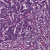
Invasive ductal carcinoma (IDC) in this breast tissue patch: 0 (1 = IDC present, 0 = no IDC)